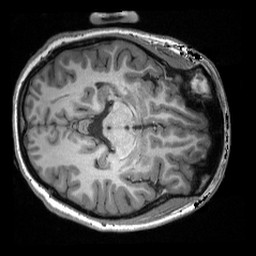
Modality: T1w
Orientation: axial